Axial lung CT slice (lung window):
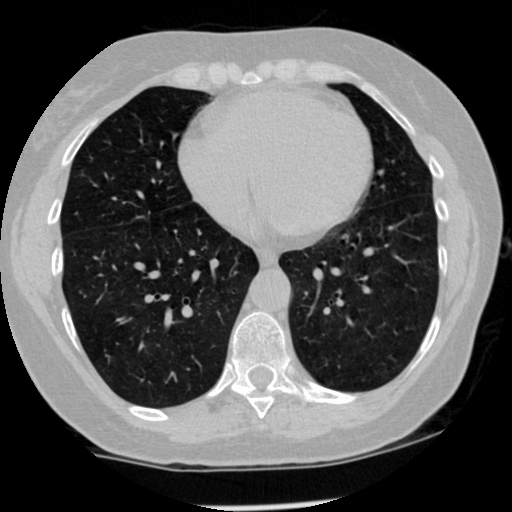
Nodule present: no